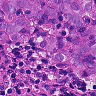
Metastatic tissue present: yes